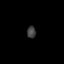
Tissue: lung
Cell type: Myeloid cells
Senescence score: 0.2416
Nuclear area (px): 105
Mean DAPI intensity: 62.4